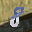
Label: 8